Interaction volume radius: 10 \u00c5
Interaction volume height: 40 \u00c5
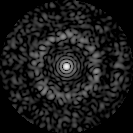
Disorder parameter: 0.8248